Field crop: maize
Growth stage: 2
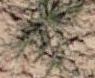
Species: salsola